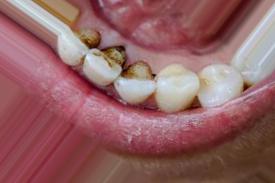
Condition: Tooth Discoloration